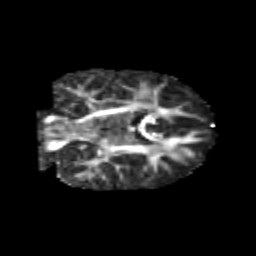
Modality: FA
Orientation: coronal
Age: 7
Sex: male
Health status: healthy